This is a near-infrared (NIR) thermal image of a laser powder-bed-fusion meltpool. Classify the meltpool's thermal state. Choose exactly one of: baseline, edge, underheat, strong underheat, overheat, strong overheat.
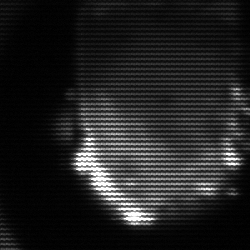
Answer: baseline